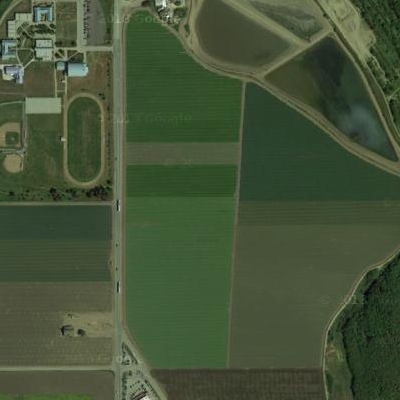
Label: bField